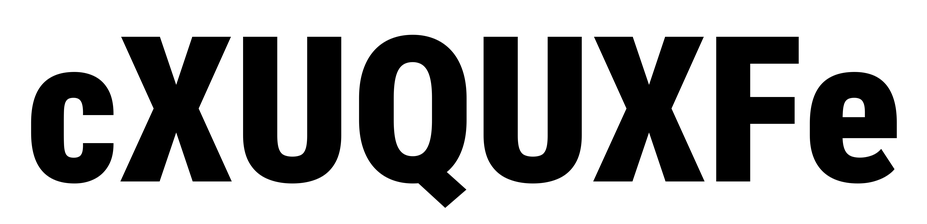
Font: Roboto_Condensed_Black